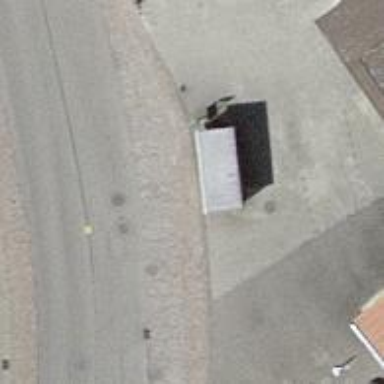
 serving as platform for public transportation."